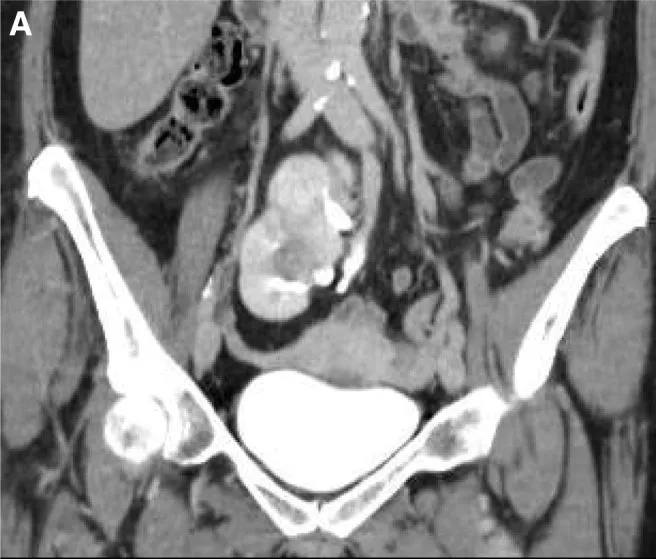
Computed tomography (CT) urogram demonstrating a 3.6 x 2.0 cm heterogeneous mass originating from a right pelvic kidney.
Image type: radiology (ct)